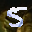
Label: 5